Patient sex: M
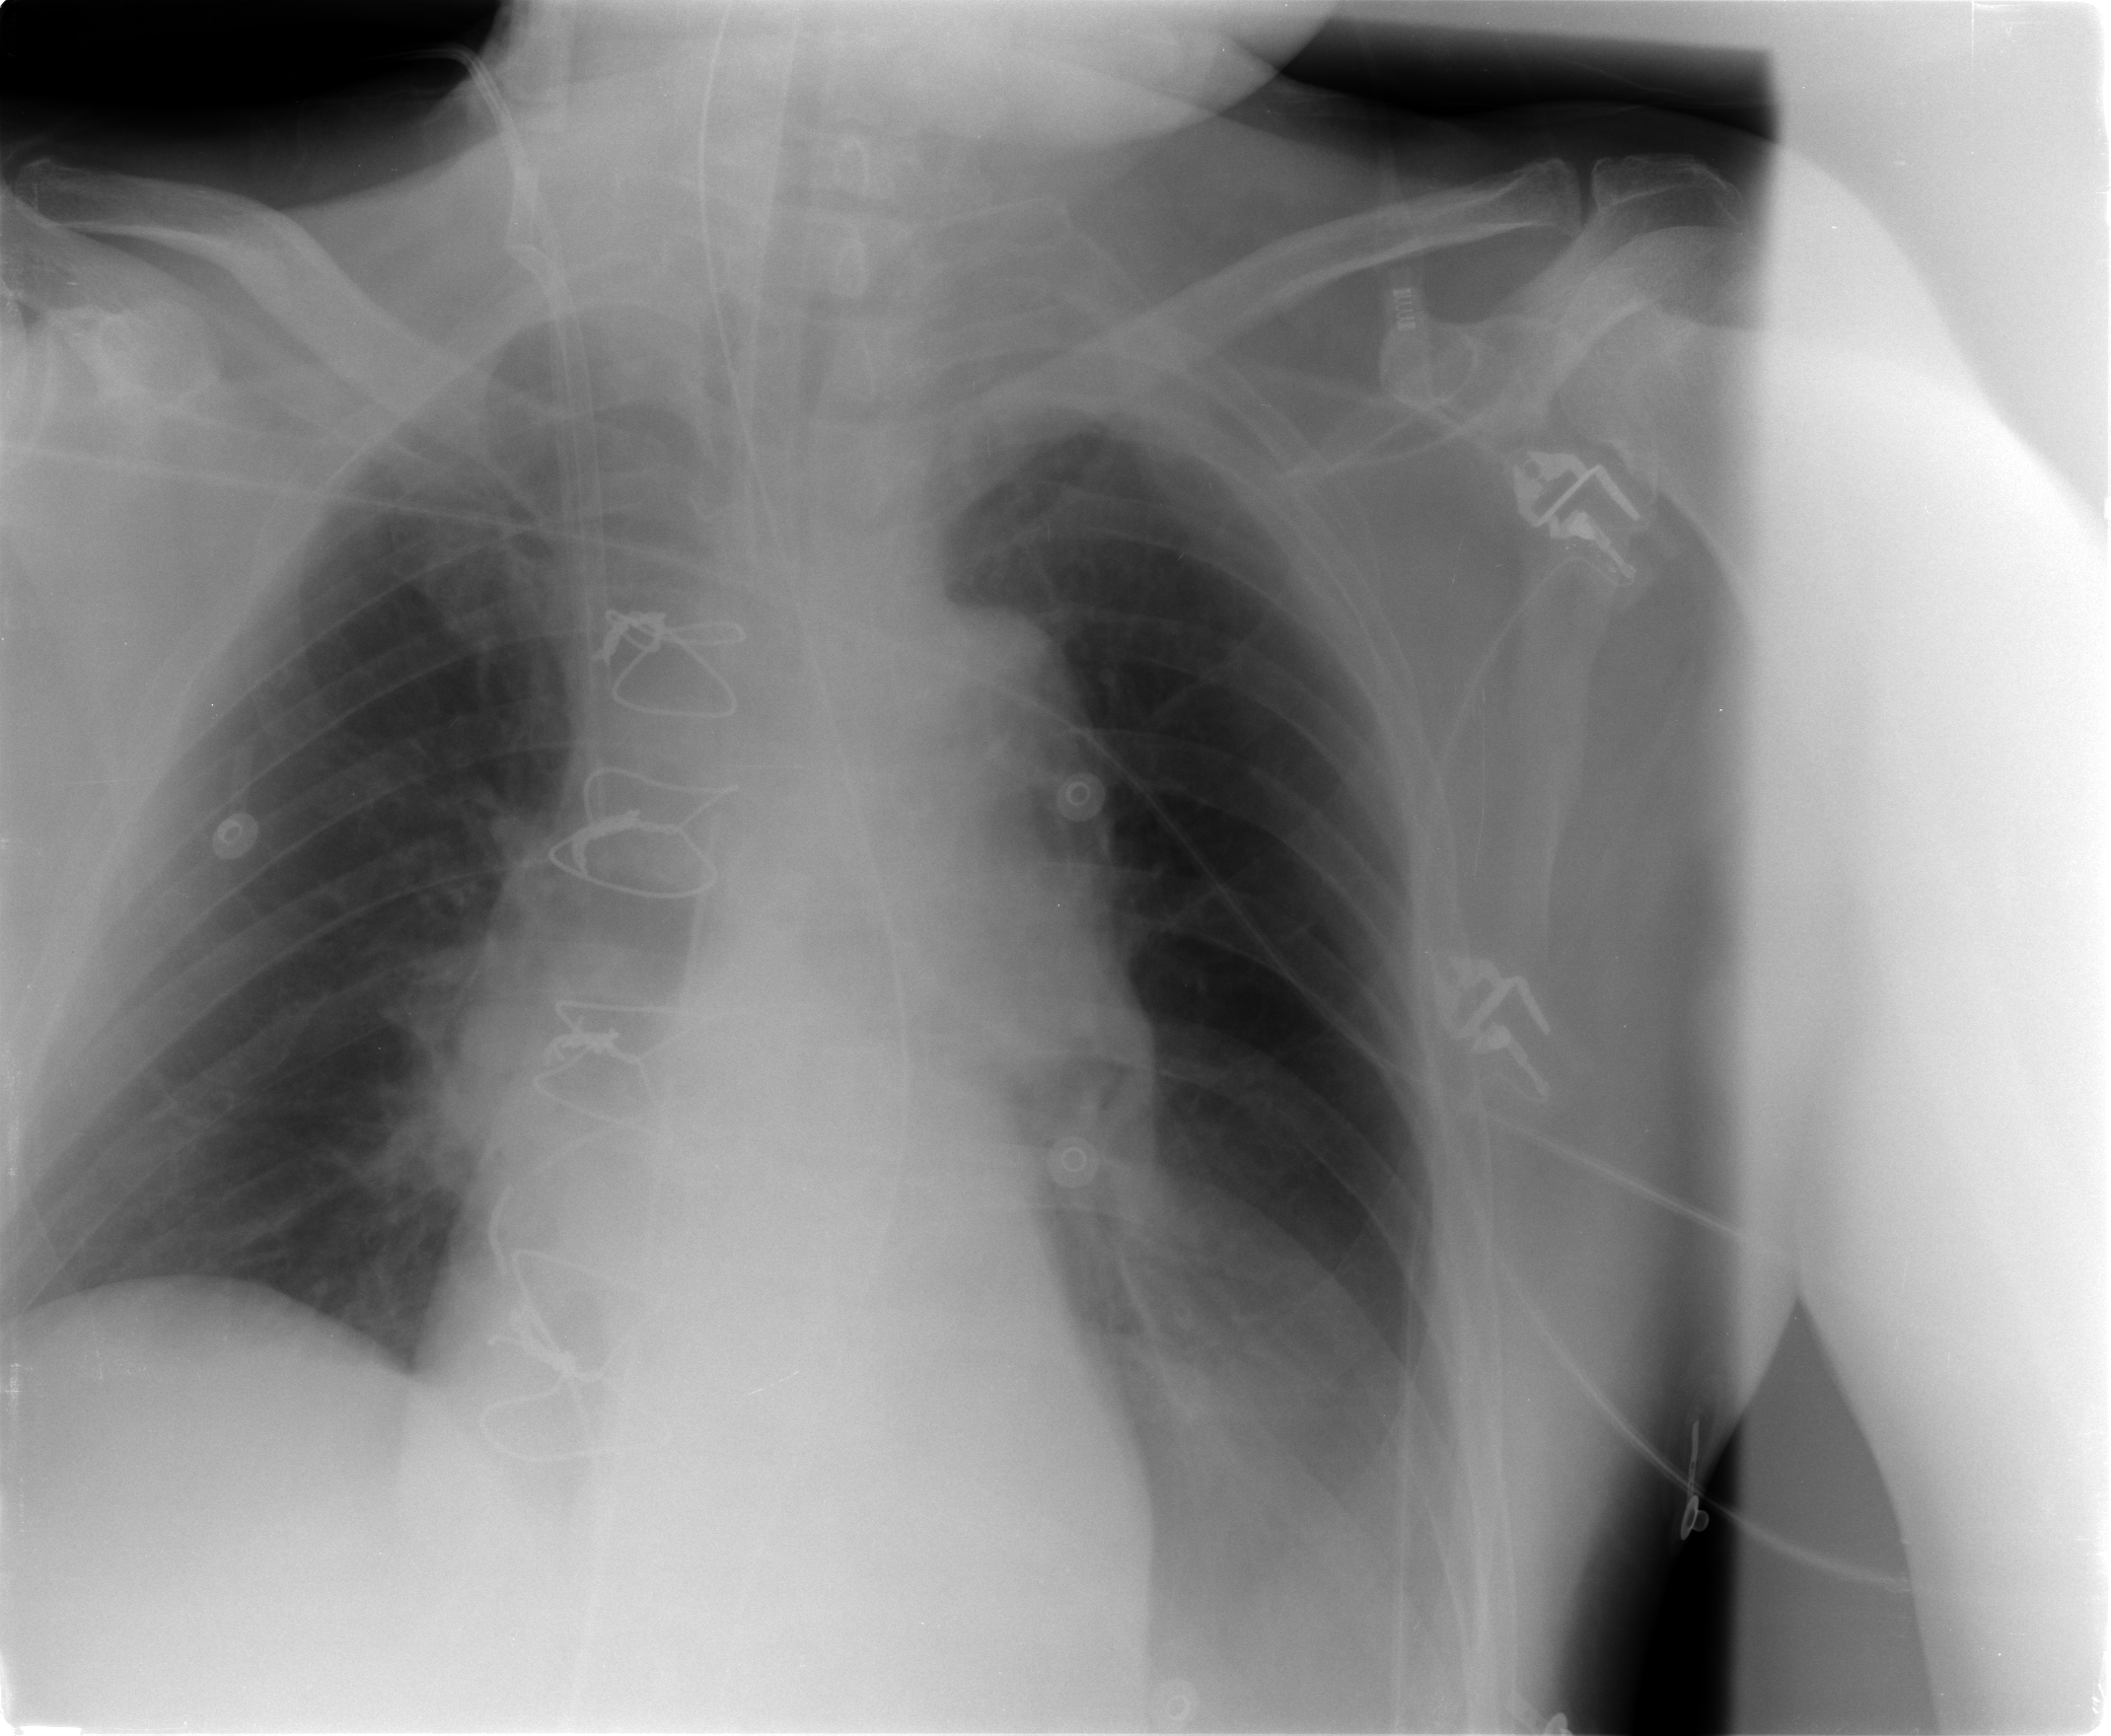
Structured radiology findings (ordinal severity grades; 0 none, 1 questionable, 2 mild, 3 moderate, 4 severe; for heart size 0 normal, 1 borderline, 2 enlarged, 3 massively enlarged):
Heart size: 1
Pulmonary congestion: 1
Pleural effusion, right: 0
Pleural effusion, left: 1
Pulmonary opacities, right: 0
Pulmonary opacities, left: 0
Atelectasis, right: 1
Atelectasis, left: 2